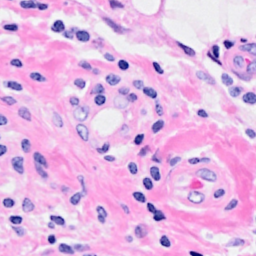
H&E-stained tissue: Breast